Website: apple
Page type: payment
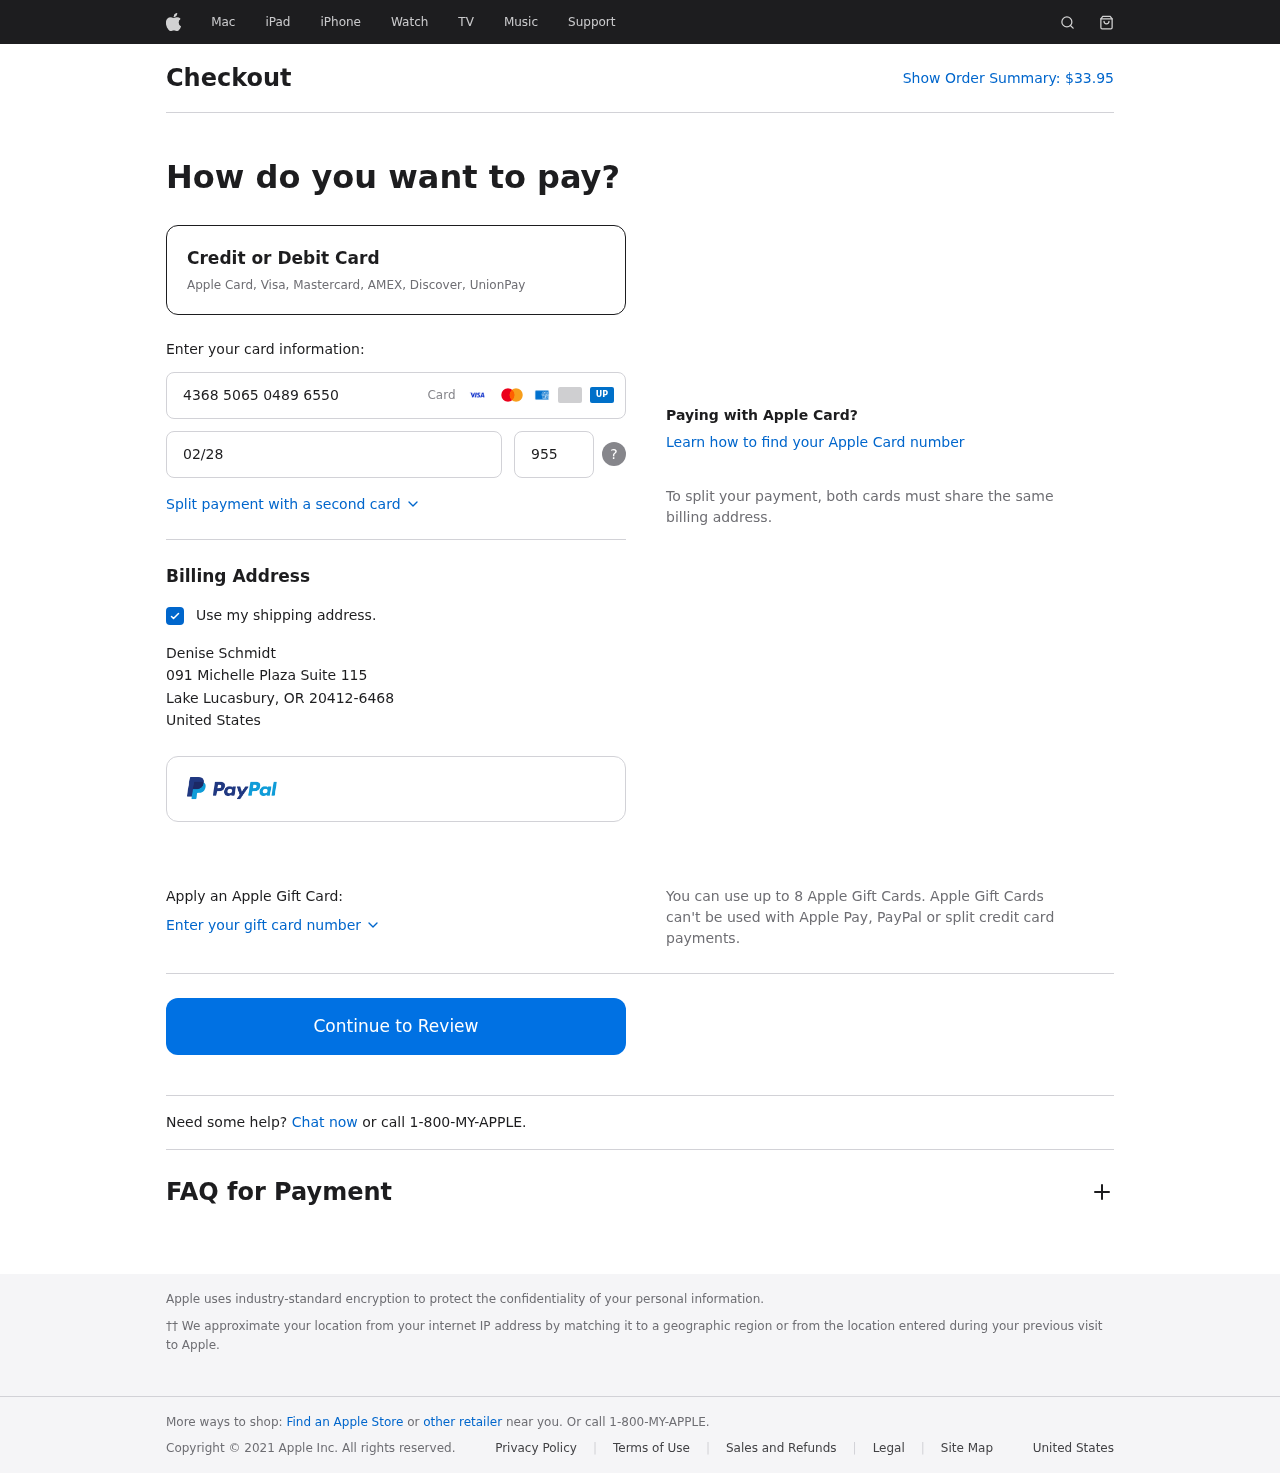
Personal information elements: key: PII_CARD_CVV
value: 955
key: PII_CARD_EXPIRY
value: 02/28
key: PII_CARD_NUMBER
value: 4368 5065 0489 6550
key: PII_CITY
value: Lake Lucasbury
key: PII_COUNTRY
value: United States
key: PII_FULLNAME
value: Denise Schmidt
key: PII_POSTCODE_FULL
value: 20412-6468
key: PII_STATE_ABBR
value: OR
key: PII_STREET
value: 091 Michelle Plaza Suite 115
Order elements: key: ORDER_TOTAL
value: $33.95